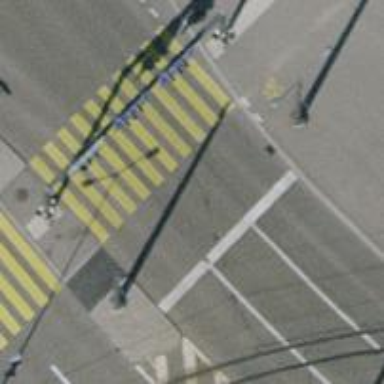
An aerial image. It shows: Crossing with traffic signals.